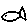
Label: fish